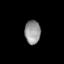
Tissue: lung
Cell type: Endothelial cells
Senescence score: 0.6483
Nuclear area (px): 362
Mean DAPI intensity: 150.536